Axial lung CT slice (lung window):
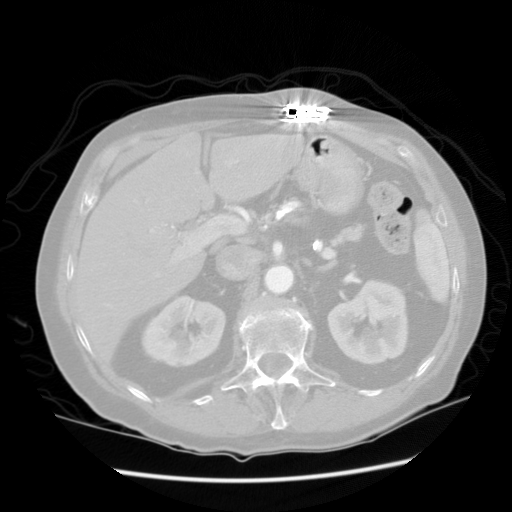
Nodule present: no